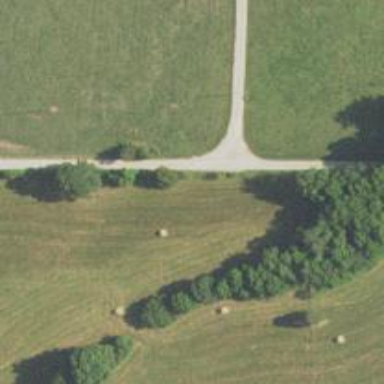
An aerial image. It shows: Unclassified road.